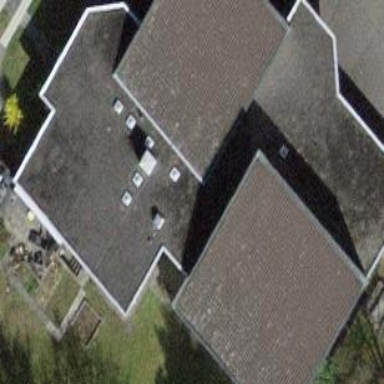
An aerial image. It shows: Flat-roofed building.